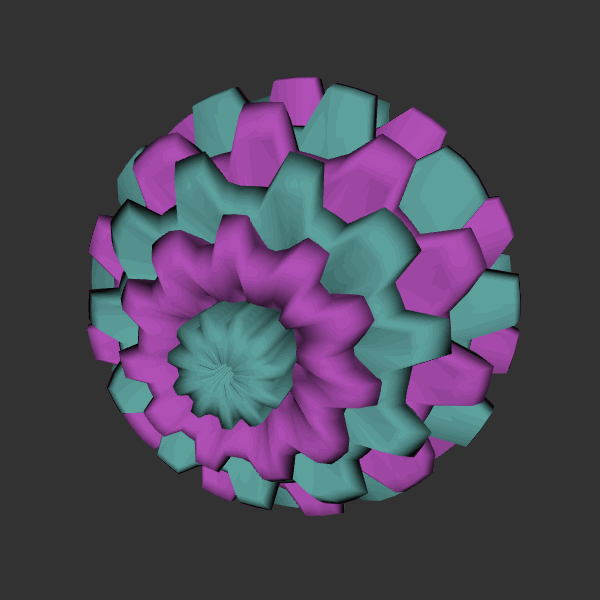
Background: dark